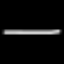
Label: line